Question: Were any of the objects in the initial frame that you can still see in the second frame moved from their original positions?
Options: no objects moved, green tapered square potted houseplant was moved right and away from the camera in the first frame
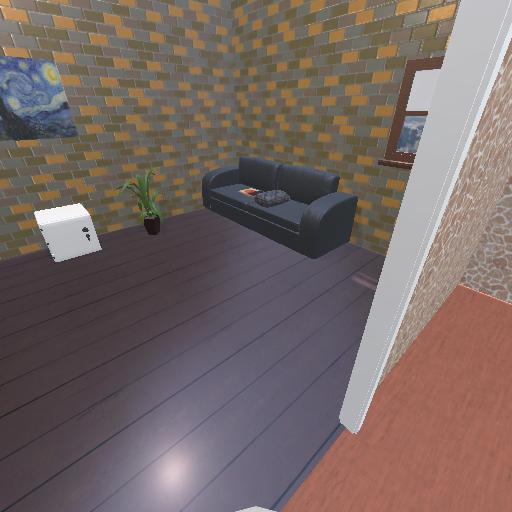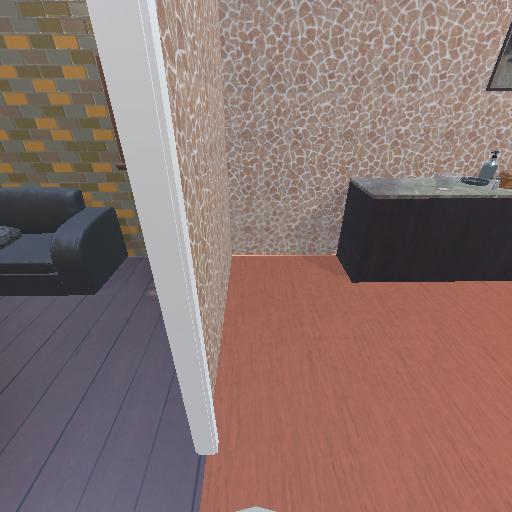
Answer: no objects moved